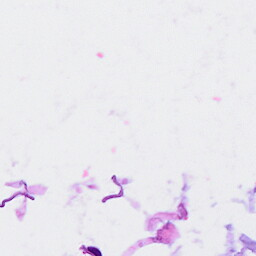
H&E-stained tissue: Breast